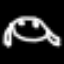
Label: frog